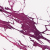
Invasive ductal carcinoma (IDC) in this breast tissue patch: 0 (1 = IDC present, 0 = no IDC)